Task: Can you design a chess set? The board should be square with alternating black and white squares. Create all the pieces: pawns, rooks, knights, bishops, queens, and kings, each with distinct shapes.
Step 4263:
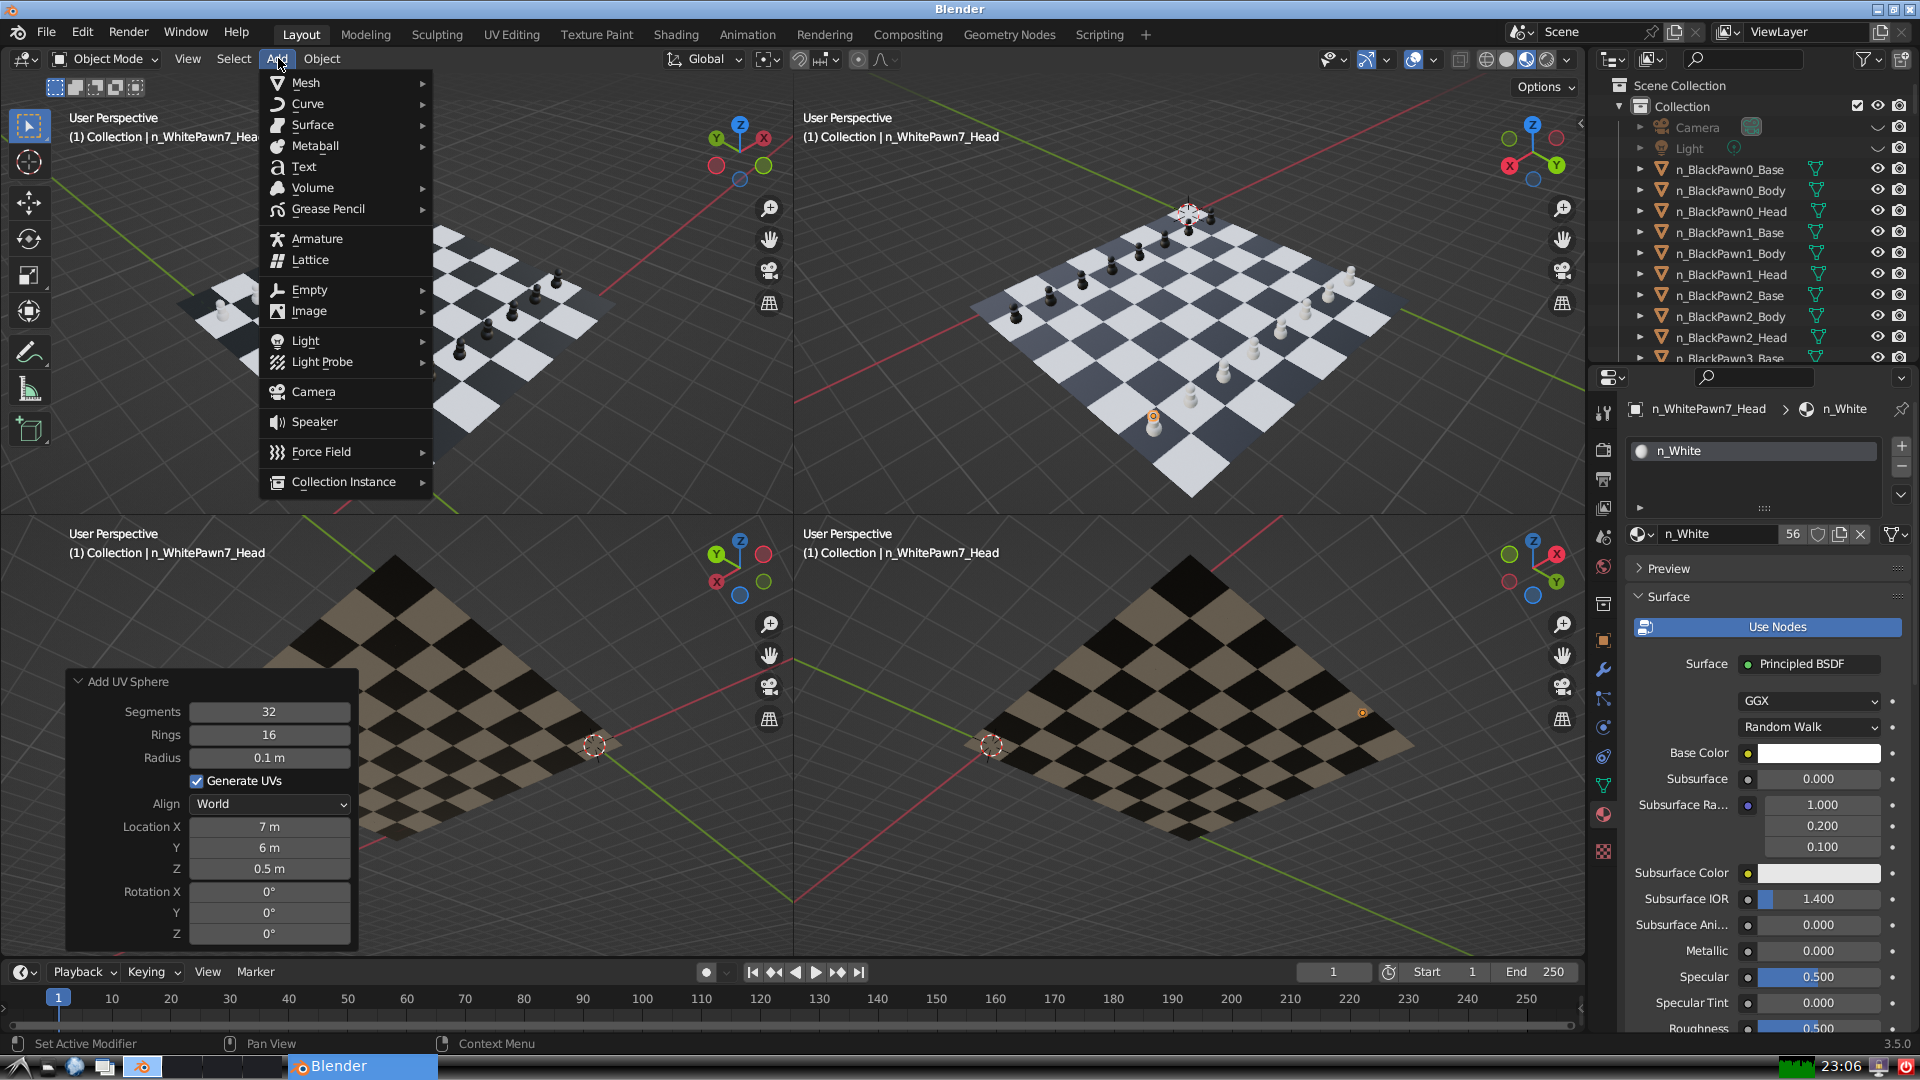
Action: {"mouse_move": [304, 84]}